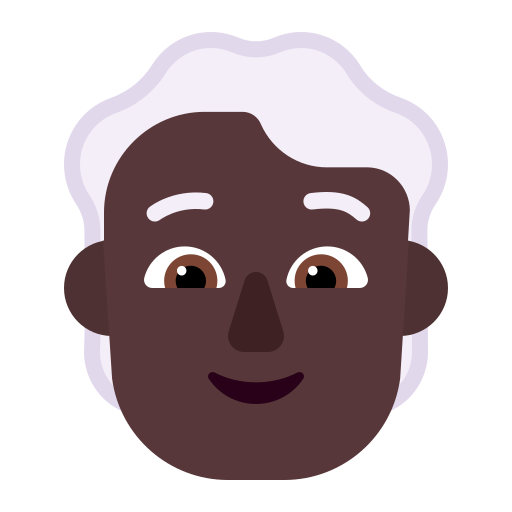
person white hair flat dark